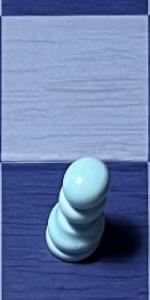
Label: Pawn_White